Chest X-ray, PA view. Patient: 62 years old, sex F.
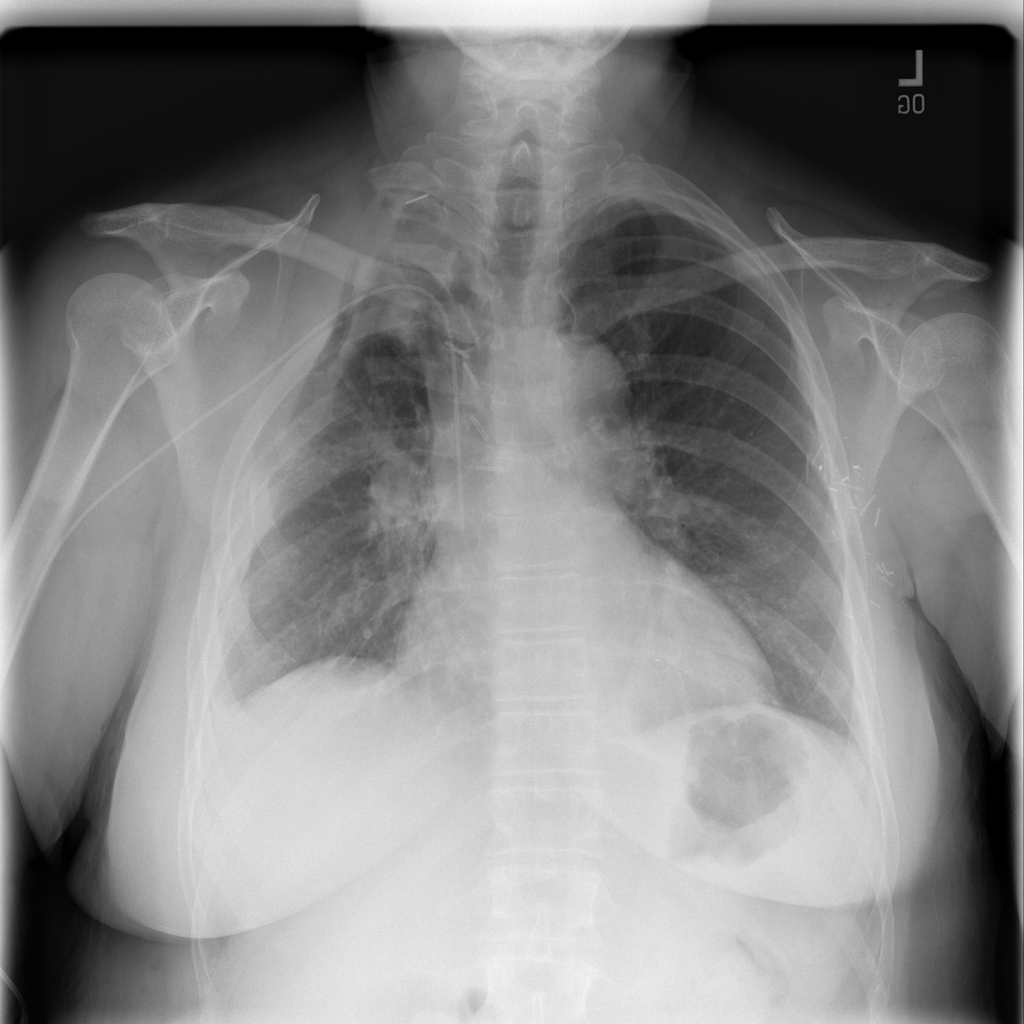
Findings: No Finding